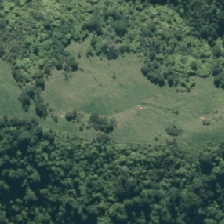
Land cover: broadleaved_indigenous_hardwood